Frequency: 55000
Velocity: 0,1705
Power: 23,7
Pulse duration: 0,0000001
Pass count: 1
Magnification: 10
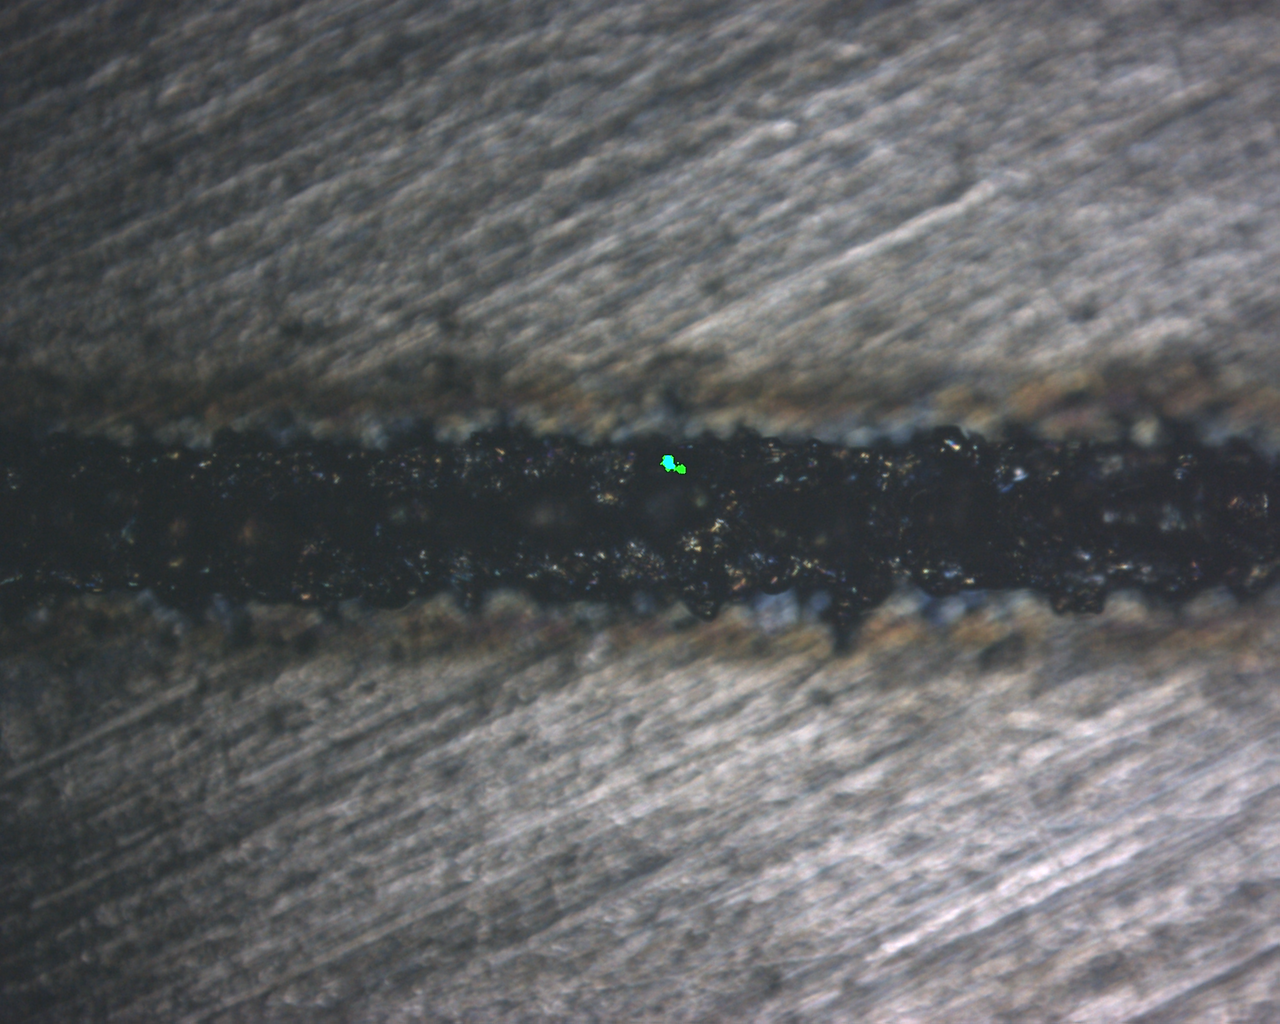
Measured width: 143.492
Other width: 64.6496